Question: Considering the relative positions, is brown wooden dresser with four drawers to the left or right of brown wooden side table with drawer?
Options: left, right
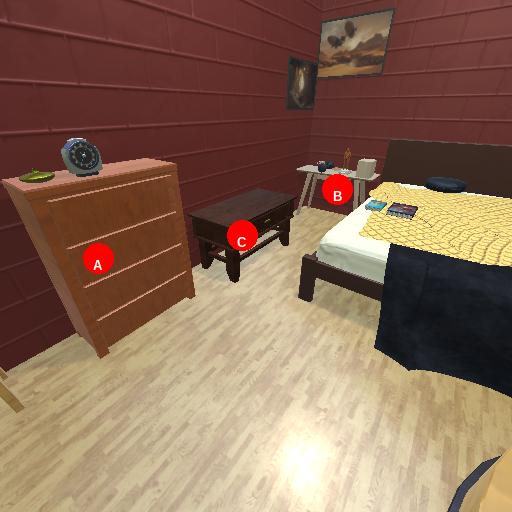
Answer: left